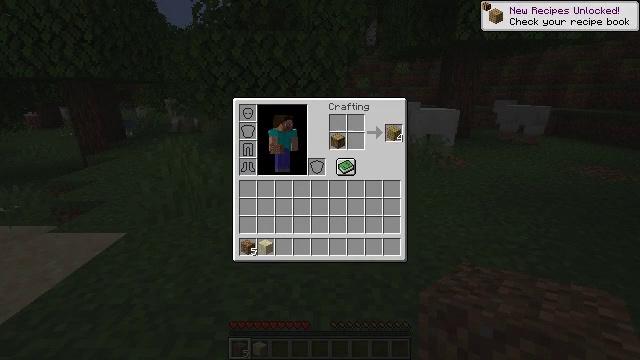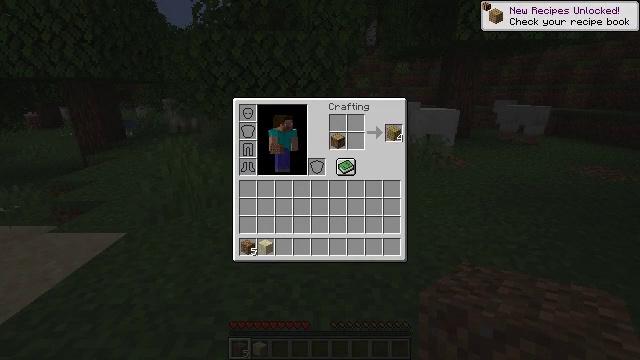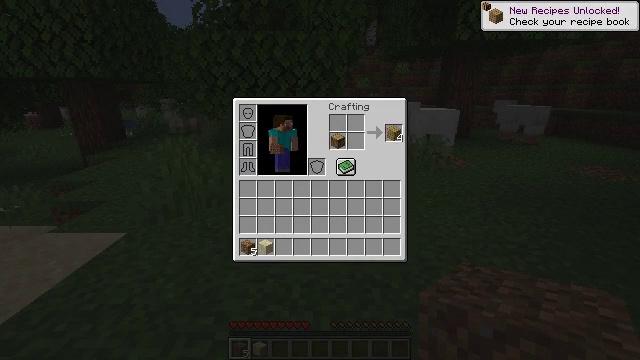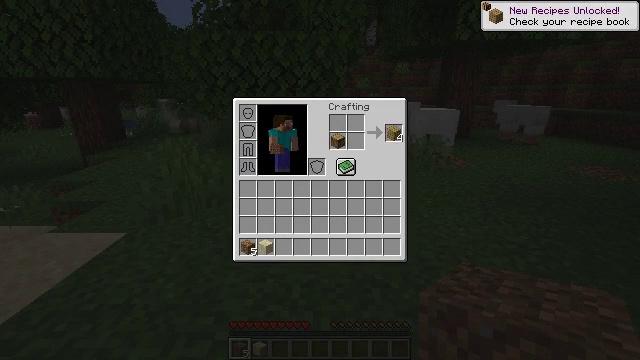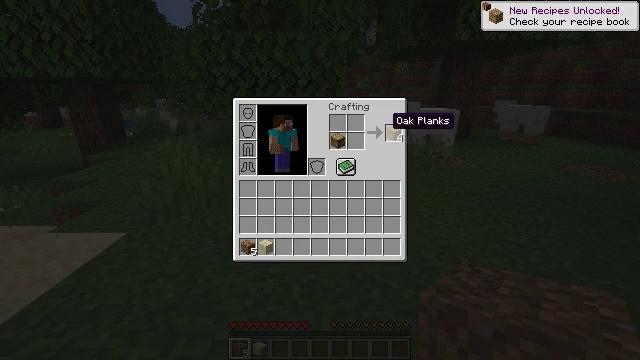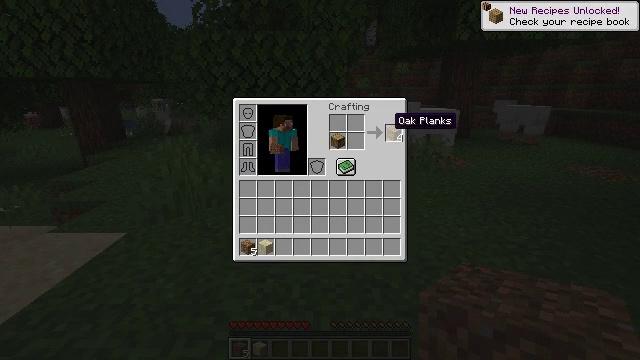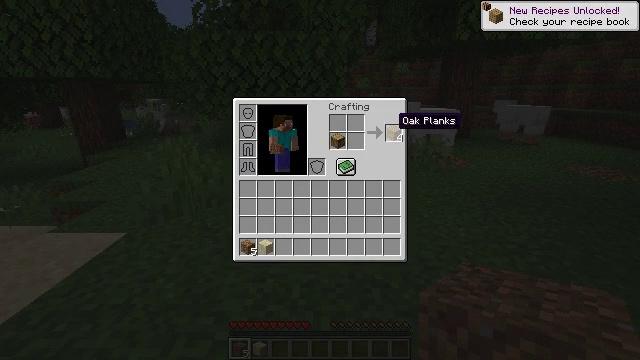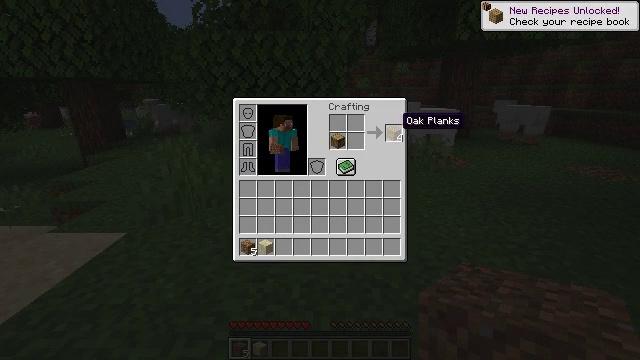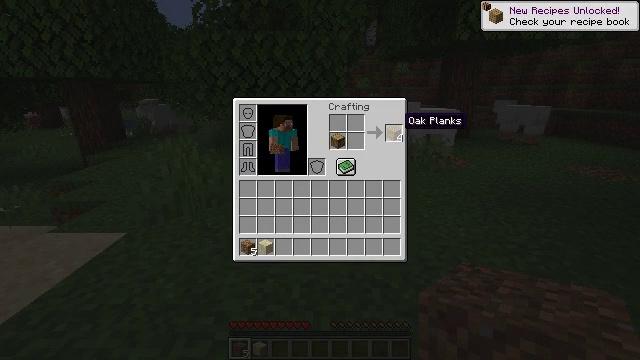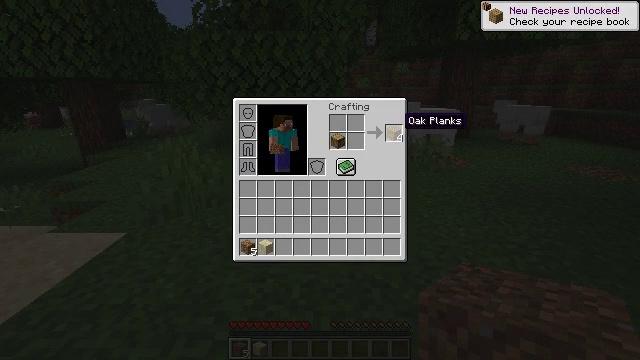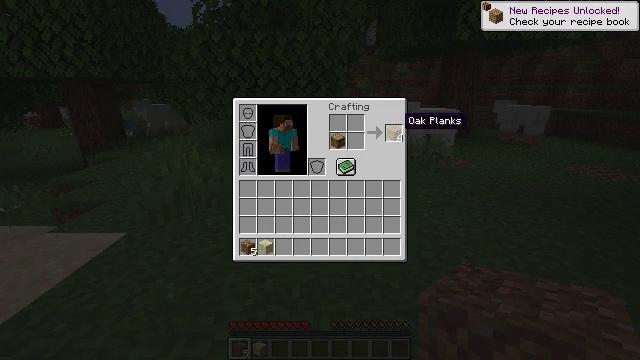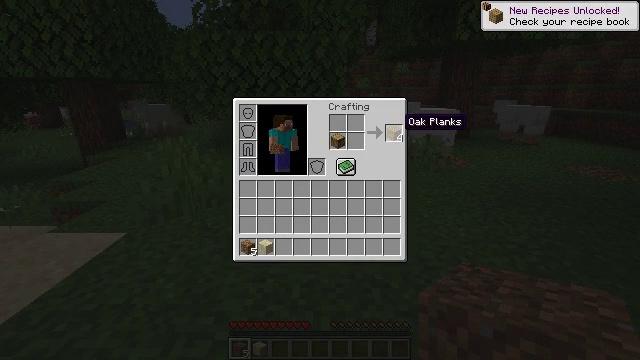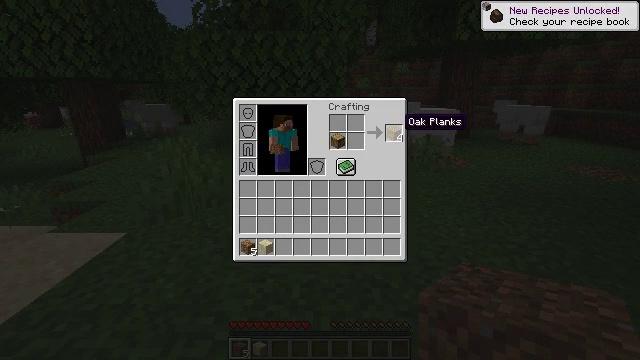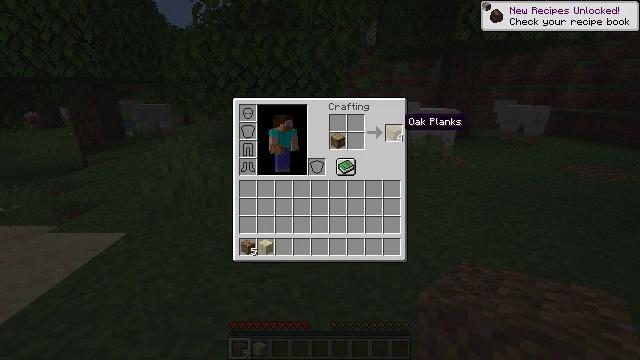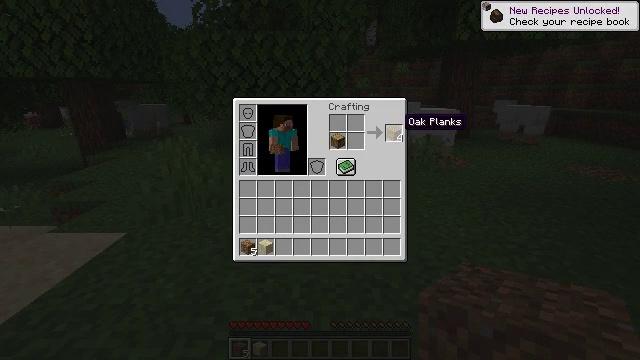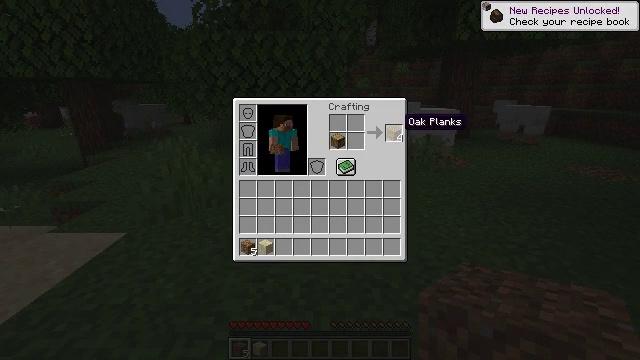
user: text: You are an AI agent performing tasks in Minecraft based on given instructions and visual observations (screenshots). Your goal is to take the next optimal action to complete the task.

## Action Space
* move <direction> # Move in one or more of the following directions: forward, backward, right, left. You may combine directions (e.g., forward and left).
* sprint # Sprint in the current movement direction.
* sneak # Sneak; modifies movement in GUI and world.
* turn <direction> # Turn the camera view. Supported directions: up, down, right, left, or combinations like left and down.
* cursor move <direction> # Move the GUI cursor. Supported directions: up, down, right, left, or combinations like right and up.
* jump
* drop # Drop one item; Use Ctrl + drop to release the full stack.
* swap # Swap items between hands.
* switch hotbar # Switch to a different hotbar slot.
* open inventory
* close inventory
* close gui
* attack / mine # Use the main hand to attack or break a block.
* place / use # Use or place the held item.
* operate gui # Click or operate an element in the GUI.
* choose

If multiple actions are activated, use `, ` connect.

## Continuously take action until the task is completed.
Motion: motion action
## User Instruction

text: Create a crafting table from wooden planks.
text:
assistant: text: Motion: no_op
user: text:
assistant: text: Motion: no_op
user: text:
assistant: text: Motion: no_op
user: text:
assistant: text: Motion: no_op
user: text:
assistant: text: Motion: no_op
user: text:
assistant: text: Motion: no_op
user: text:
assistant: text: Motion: no_op
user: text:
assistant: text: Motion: no_op
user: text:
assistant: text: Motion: no_op
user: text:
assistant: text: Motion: sneak
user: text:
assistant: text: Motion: sneak
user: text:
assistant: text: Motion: sneak
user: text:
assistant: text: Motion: sneak
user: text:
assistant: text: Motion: sneak
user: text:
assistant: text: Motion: sneak
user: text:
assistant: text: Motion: sneak
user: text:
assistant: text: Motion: sneak
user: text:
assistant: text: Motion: sneak, use / place
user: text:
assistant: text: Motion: sneak, use / place
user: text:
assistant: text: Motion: sneak, use / place
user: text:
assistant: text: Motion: sneak, use / place
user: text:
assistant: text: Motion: sneak
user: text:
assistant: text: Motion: sneak
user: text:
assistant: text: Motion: sneak
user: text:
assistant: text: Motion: no_op
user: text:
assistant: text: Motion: no_op
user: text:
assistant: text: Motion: no_op
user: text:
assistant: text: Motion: no_op
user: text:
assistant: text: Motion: no_op
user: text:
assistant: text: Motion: turn down